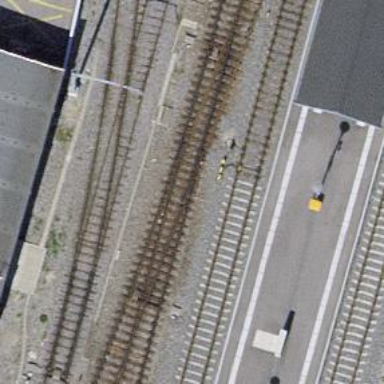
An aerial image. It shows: Railway switch.